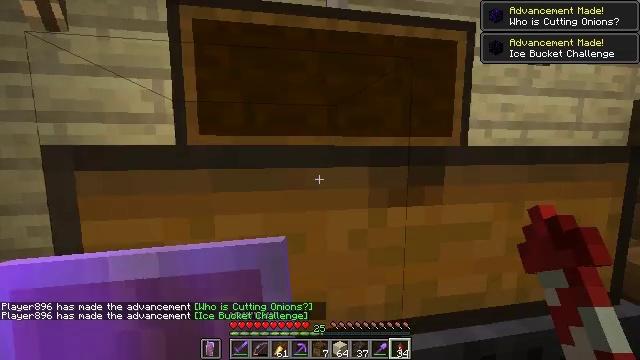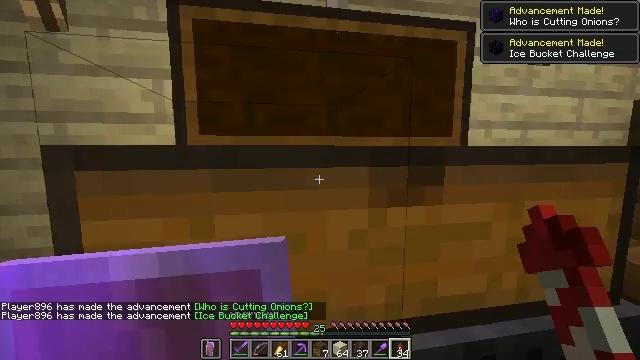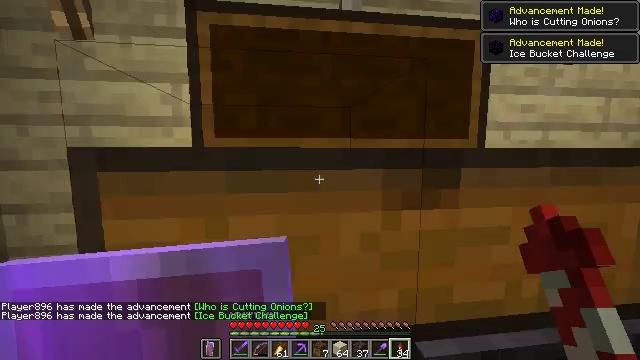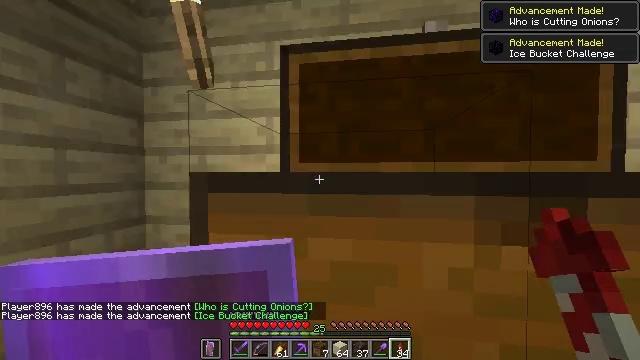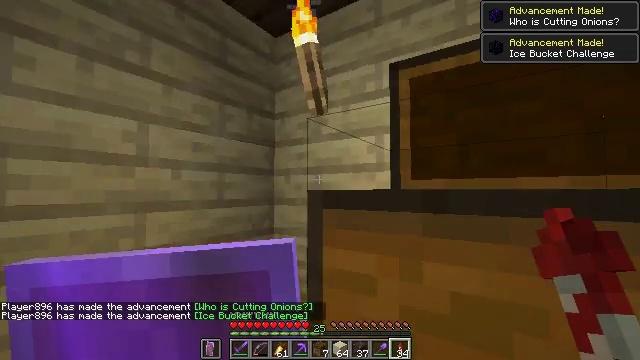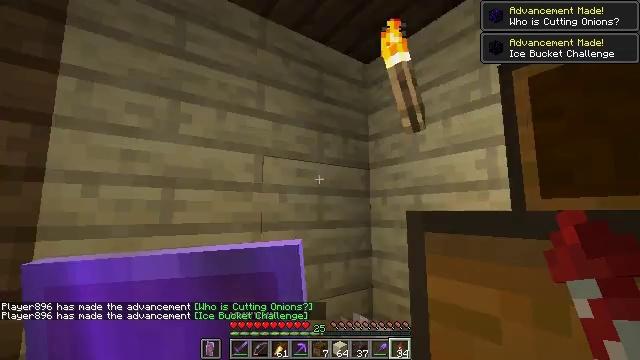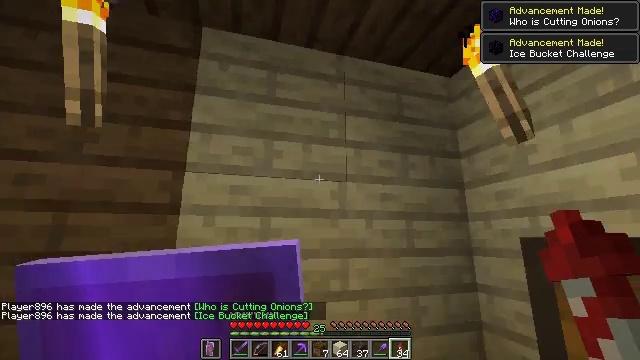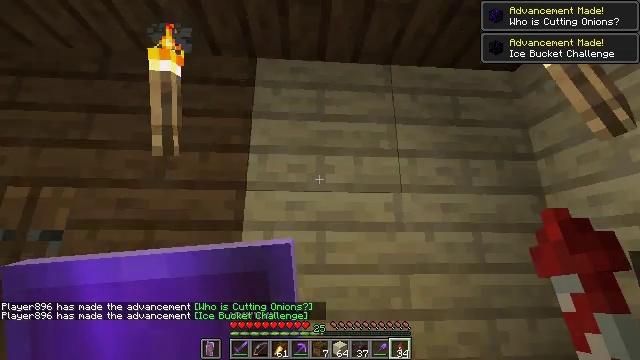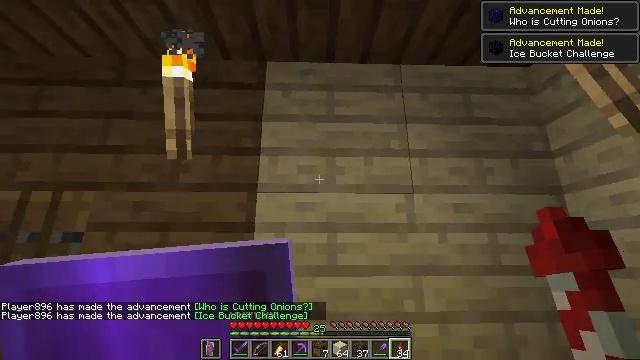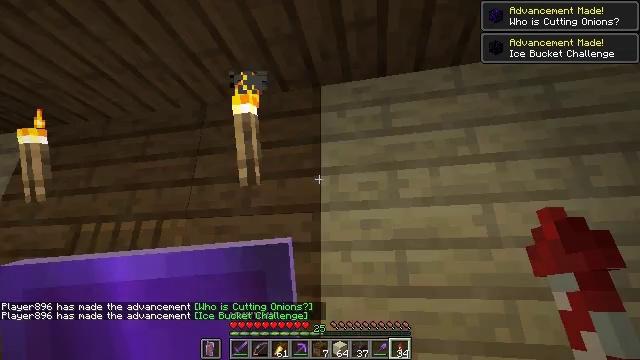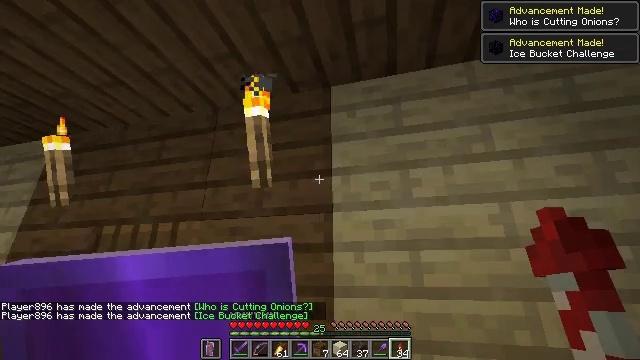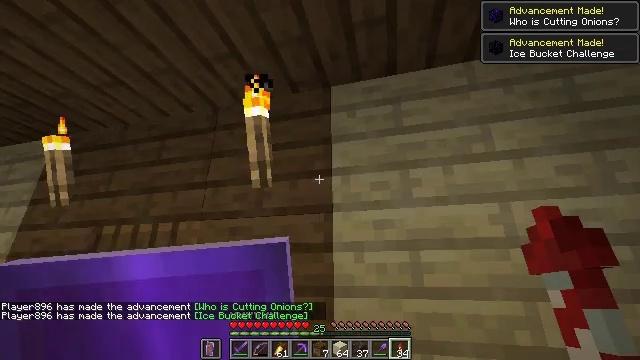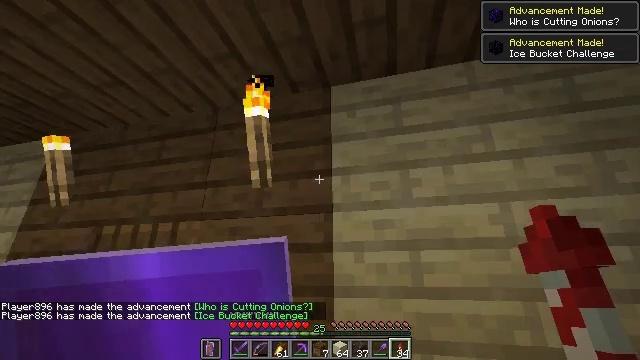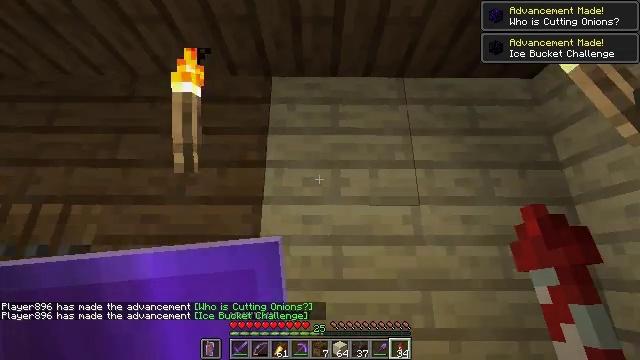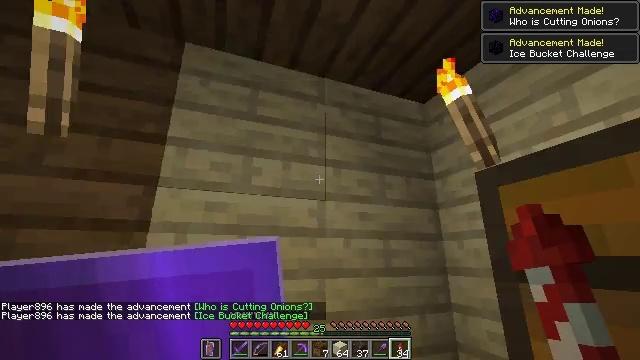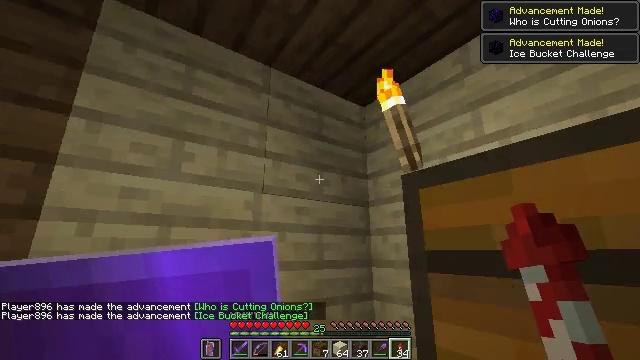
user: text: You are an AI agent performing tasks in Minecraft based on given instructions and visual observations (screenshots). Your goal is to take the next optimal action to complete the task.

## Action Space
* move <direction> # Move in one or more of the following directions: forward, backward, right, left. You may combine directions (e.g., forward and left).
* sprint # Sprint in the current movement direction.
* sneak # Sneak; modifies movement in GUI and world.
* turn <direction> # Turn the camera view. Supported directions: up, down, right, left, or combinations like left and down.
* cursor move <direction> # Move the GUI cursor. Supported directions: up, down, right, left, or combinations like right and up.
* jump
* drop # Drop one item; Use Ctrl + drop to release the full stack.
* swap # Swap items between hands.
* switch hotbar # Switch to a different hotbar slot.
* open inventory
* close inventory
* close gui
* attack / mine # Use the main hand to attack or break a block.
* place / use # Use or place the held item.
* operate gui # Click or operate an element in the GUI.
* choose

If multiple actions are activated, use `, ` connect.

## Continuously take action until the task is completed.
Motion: motion action
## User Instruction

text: Make brown dye by placing cocoa beans in the crafting slot.
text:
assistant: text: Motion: no_op
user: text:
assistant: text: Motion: turn left
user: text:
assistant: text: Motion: turn left and up
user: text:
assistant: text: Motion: turn left and up
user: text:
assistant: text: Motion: turn left and up
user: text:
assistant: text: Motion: turn left and up
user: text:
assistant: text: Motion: turn left and up
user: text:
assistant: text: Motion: turn left
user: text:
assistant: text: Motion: turn left and up
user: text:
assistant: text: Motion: turn left
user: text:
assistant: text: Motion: no_op
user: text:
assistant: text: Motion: no_op
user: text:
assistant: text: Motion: turn right and down
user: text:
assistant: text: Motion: turn right and down
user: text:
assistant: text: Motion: turn right and down
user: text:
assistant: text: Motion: turn right and down
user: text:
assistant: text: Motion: turn right and down
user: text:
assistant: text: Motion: turn right and down
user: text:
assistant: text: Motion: turn right and down
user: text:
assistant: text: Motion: turn right and down
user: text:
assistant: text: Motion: no_op
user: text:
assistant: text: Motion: no_op
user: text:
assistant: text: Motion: no_op
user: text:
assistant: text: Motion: no_op
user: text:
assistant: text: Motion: no_op
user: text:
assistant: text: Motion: no_op
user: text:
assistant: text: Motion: no_op
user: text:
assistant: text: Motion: turn right
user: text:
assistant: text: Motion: turn right and down
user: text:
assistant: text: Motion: turn right and down